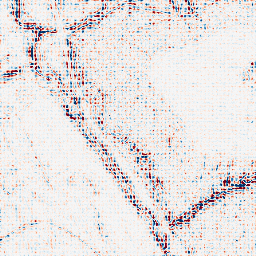
Category: wavelet
Decomposition family: wavelet_dwt
Decomposition parameters: wavelet: db4
level: 2
Upsampling method: sinc_blackman
Upsampling parameters: scale: 8
kernel_size: 8
Upsampling scale: 8